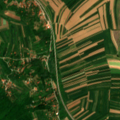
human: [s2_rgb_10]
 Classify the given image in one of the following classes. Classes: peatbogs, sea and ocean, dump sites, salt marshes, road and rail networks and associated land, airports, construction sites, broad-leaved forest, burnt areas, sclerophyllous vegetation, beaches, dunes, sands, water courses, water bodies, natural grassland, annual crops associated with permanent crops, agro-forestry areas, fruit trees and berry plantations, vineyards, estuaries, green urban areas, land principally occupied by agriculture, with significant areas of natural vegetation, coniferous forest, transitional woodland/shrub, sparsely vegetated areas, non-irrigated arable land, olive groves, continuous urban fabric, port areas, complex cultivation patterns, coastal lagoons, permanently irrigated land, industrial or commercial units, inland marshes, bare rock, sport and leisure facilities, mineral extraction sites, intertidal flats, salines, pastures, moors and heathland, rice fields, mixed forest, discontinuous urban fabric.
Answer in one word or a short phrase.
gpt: non-irrigated arable land, land principally occupied by agriculture, with significant areas of natural vegetation, broad-leaved forest